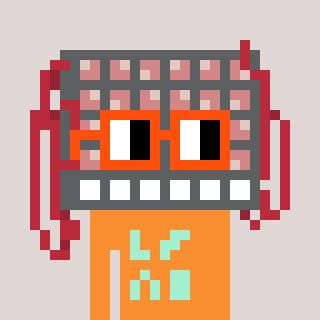
a pixel art character with square orange glasses, a turing-shaped head and a orange-colored body on a warm background